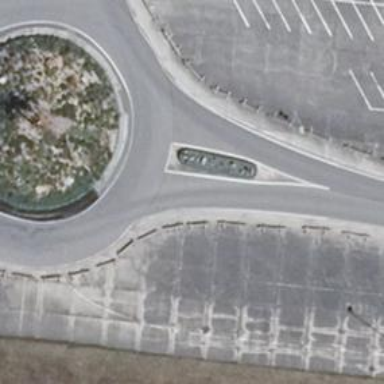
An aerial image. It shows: Unclassified asphalt road with traffic calming island.